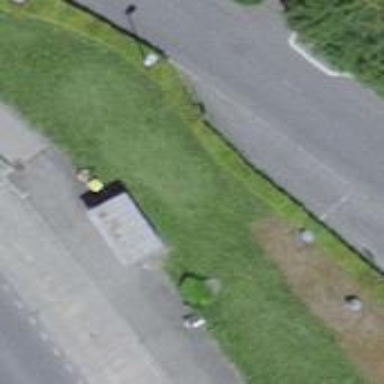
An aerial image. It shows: Shelter for public transport.